This continuous-wavelet-transform scalogram was computed from a bearing vibration snapshot. Based on the visible evidence, which condition applies: normal, inner_race, outer_race, ball?
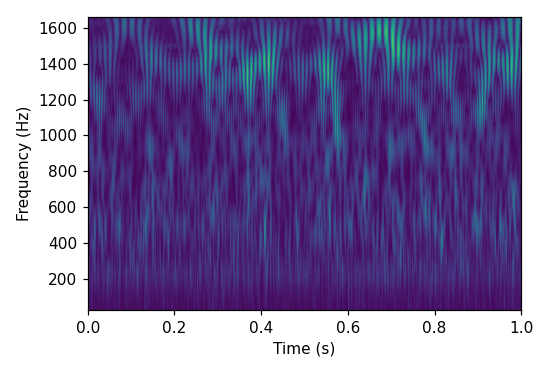
Answer: normal